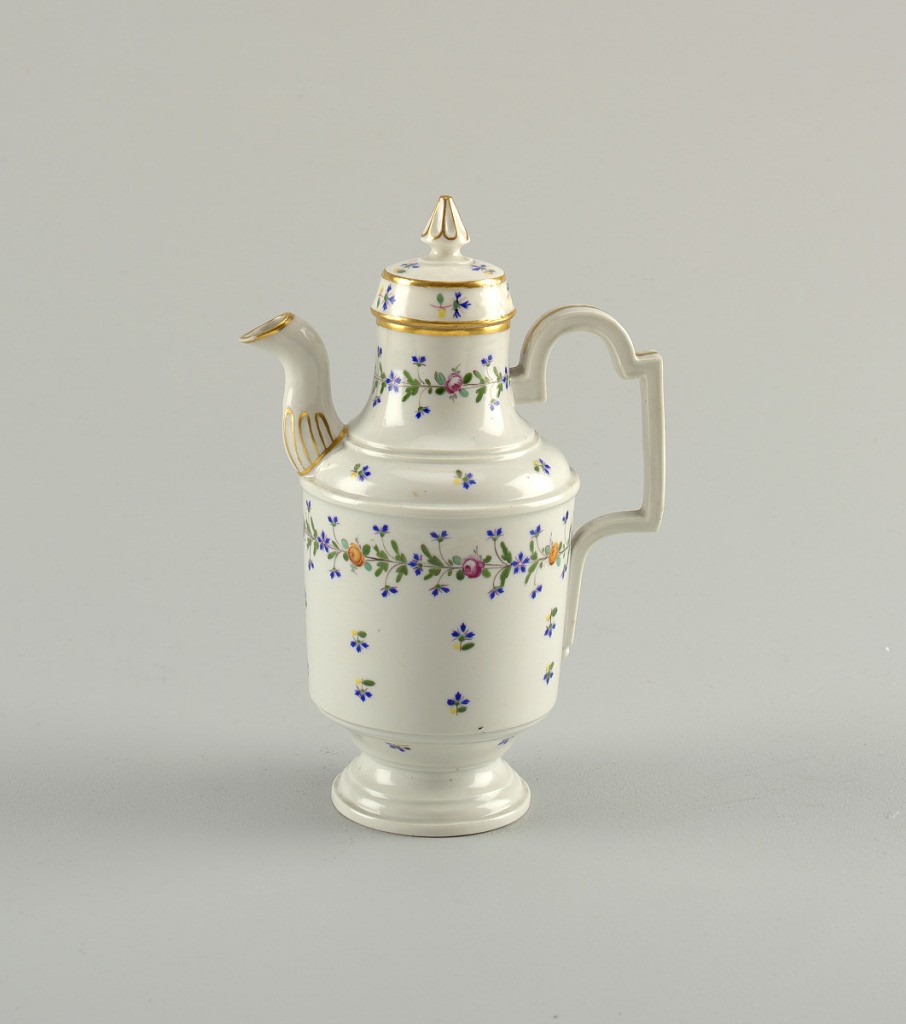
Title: Coffeepot
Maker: Höchst Ceramics Manufactory, German, 1746 - 1796
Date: late 18th century
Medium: hard paste porcelain, vitreous enamel, gold
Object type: coffeepot
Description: Molded, flaring foot, cylindrical body, molded neck. Short spout, angular handle. Cover with a pointed finial. Polychrome overglaze garland of roses and cornflowers on body and neck, with scattered flowers above and below, and on cover. Gold lines and edges.